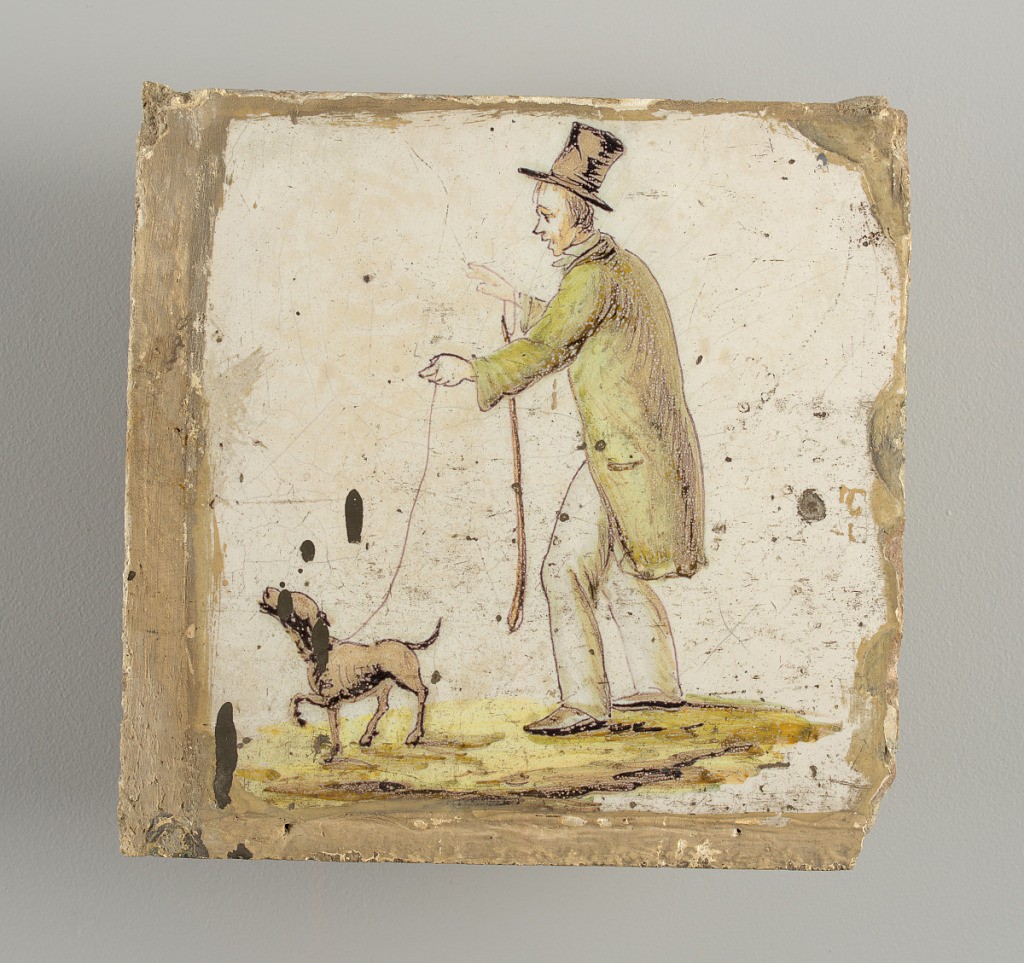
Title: Tile
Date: late 18th–early 19th century
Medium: Glazed earthenware (high fired decoration)
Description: Man in long white trousers, green coat and top hat, walking toward the left, leading a dog on a leash, and carrying a walking stick.